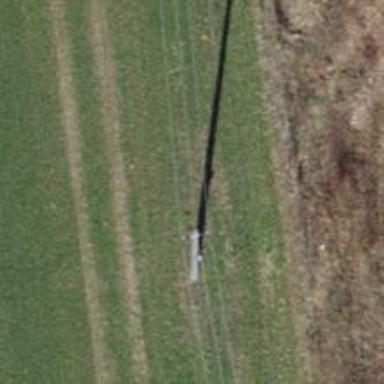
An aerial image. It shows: Concrete power pole.